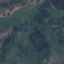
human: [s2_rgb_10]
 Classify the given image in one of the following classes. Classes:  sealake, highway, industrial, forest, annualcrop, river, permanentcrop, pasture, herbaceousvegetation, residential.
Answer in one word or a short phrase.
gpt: HerbaceousVegetation